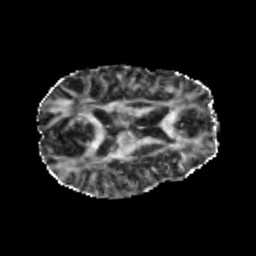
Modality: FA
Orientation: axial
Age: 24
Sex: male
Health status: healthy
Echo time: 0.074 s